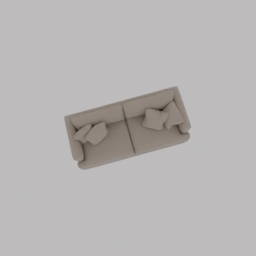
Label: furniture